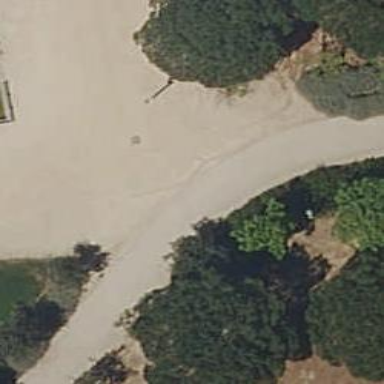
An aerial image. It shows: Footway with ground surface.